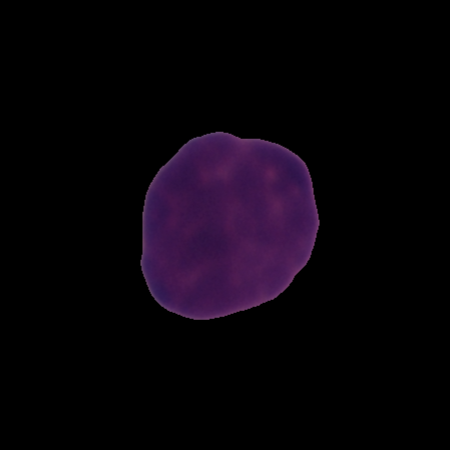
Label: healthy